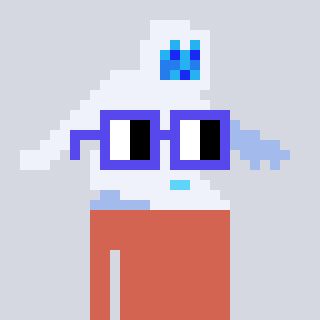
a pixel art character with square blue glasses, a yeti-shaped head and a peachy-colored body on a cool background